Field crop: maize
Growth stage: 1
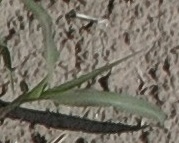
Species: sorghum